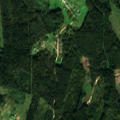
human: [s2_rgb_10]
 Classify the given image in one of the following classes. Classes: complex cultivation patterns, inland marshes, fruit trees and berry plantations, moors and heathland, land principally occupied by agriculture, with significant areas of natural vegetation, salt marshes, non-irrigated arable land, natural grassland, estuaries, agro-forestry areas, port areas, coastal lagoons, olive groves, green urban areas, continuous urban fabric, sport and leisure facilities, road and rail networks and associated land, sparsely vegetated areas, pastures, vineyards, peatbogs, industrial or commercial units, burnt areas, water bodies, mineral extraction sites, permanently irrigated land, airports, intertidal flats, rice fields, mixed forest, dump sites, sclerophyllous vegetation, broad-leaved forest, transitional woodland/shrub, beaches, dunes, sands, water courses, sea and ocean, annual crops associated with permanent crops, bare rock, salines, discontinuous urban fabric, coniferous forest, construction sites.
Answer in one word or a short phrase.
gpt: complex cultivation patterns, broad-leaved forest, coniferous forest, mixed forest